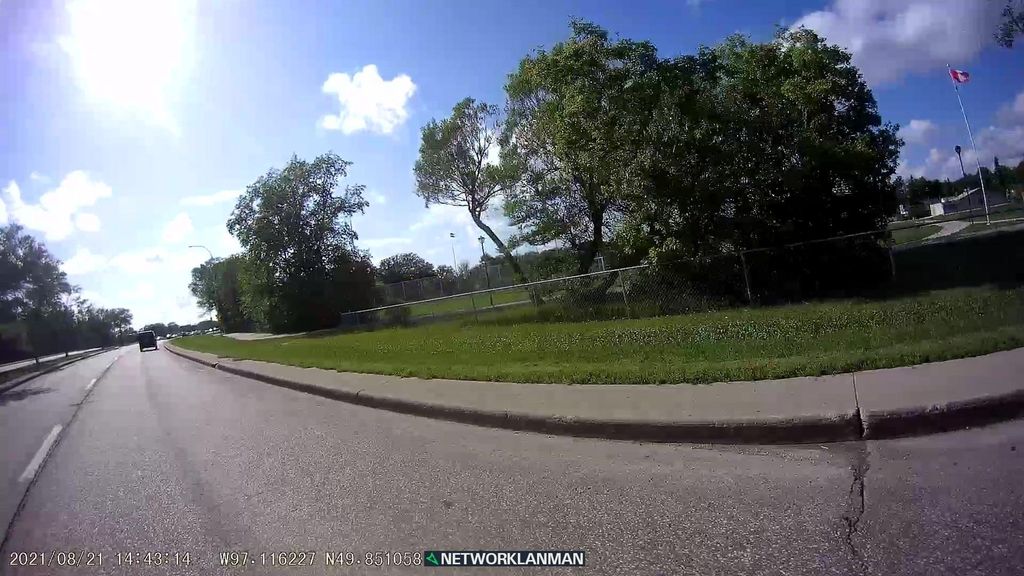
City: winnipeg